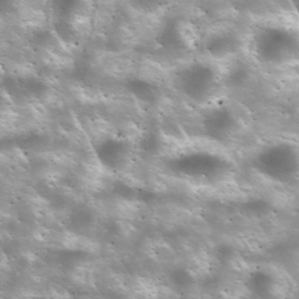
Label: non_frost